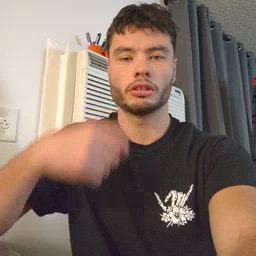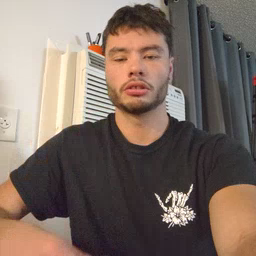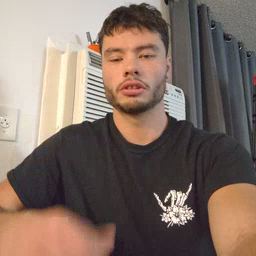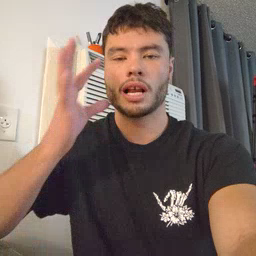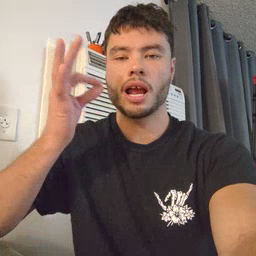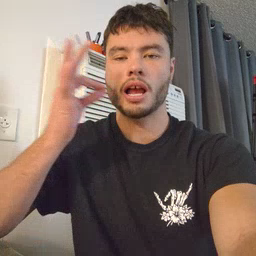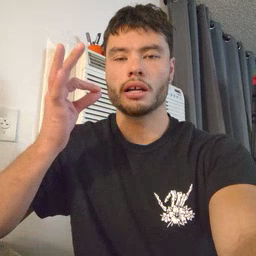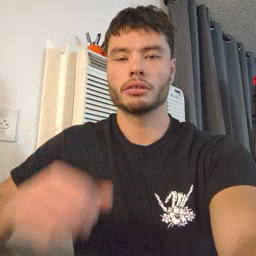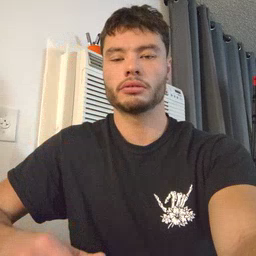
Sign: cat